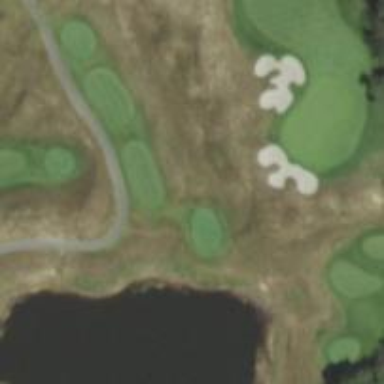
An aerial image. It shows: Rough area in golf course.